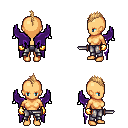
a pixel art fantasy rpg character, female body template, human, tanned skin, purple wings, metal pants, light blonde mohawk hairstyle, gold gloves, dagger, four views (front, back, left, right), 2x2 character sprite sheet, small pixel art, hard edges, no anti-aliasing